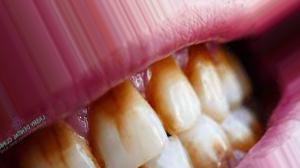
Condition: Tooth Discoloration